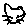
Label: cat